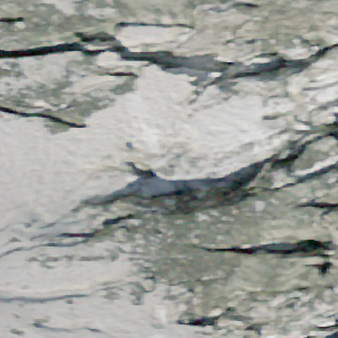
Label: other